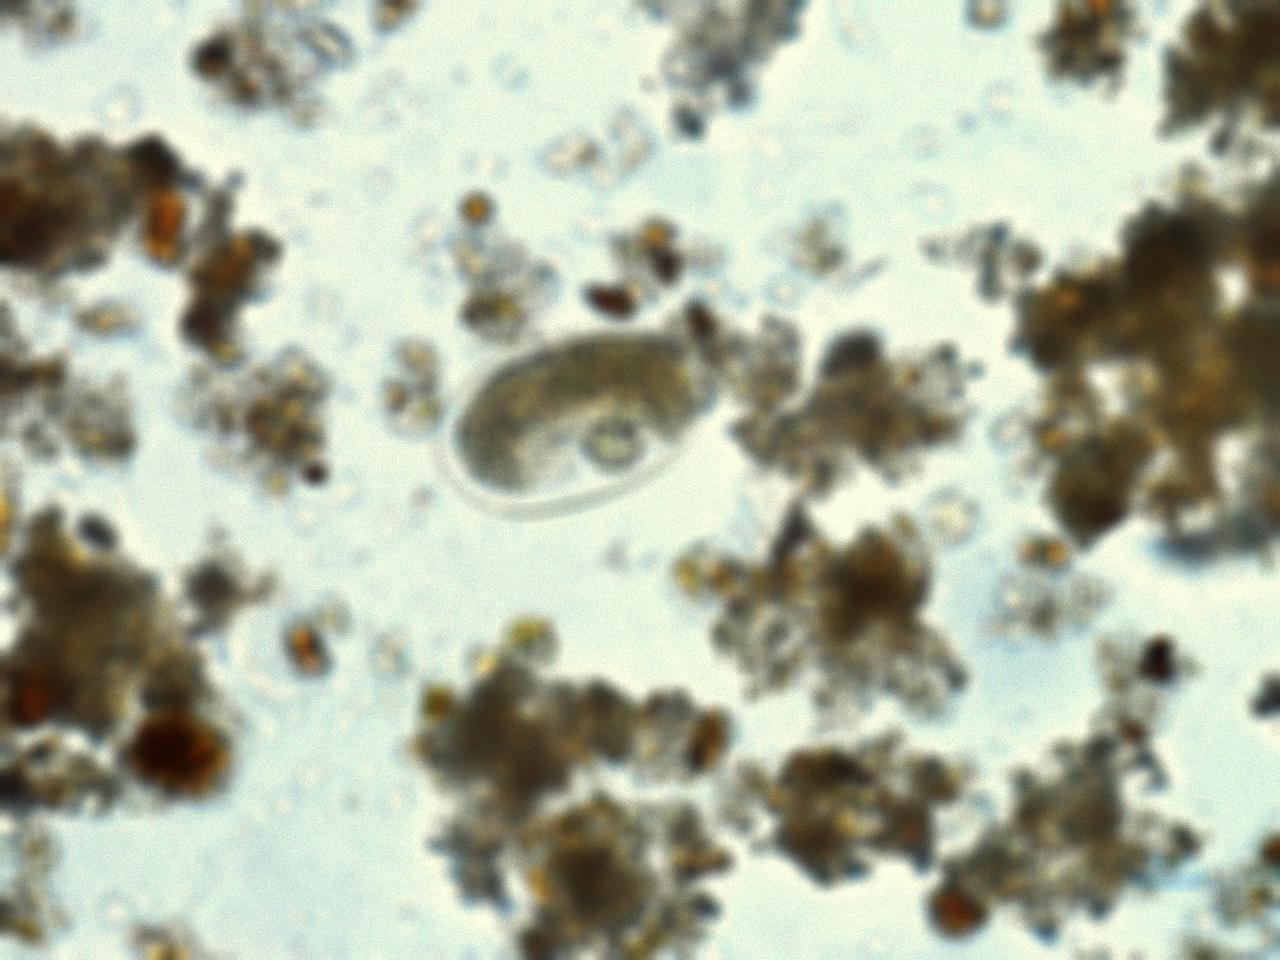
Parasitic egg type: Hookworm egg